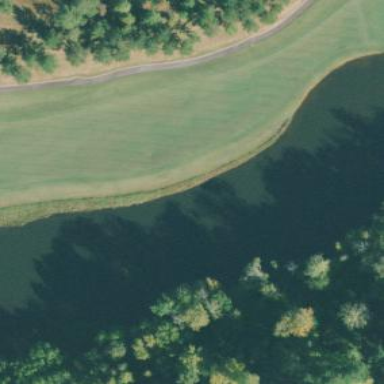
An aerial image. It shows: Water hazard in golf course. The hazard is natural water feature.